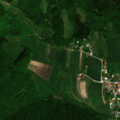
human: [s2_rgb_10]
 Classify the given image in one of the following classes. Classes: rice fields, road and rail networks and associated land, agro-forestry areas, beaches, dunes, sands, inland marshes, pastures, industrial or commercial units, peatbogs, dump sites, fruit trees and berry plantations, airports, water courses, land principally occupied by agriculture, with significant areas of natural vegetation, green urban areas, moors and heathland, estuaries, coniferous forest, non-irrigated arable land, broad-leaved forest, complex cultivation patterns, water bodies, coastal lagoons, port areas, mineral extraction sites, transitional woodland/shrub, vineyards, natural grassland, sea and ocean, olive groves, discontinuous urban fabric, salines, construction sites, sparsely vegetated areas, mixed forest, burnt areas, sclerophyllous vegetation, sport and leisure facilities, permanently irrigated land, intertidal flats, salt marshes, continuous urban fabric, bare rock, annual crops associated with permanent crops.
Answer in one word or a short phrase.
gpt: discontinuous urban fabric, non-irrigated arable land, broad-leaved forest, mixed forest